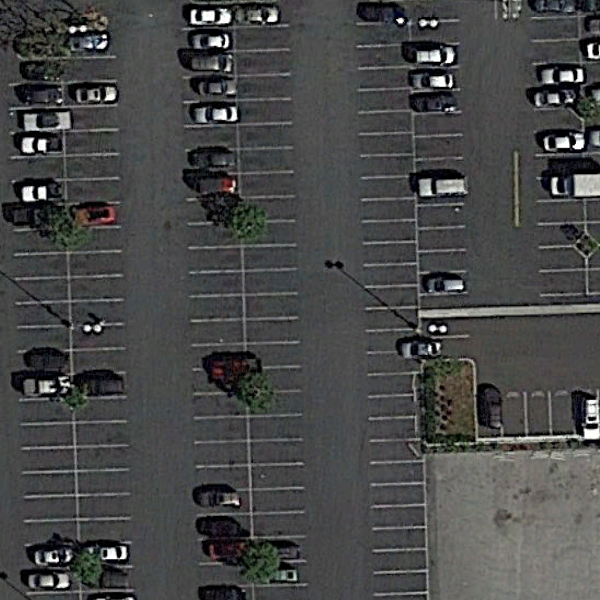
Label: Parking